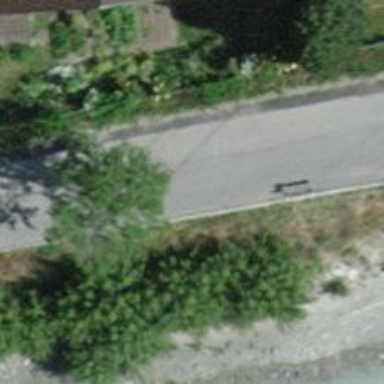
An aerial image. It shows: Bench for seating.